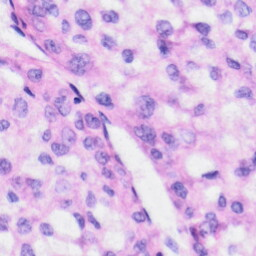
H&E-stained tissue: Liver